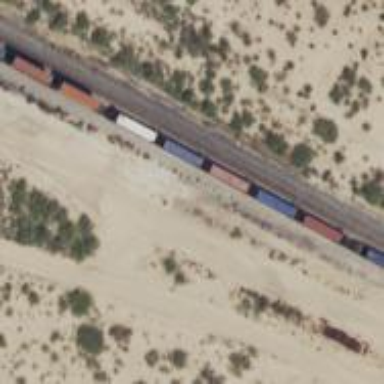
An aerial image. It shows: Railway siding for service.